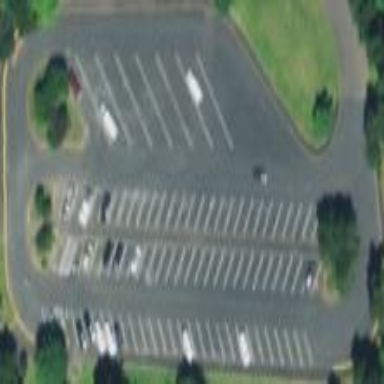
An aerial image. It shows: Parking area.